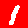
Digit: 1